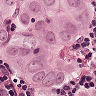
Metastatic tissue present: yes